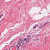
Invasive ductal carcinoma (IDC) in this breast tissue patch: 0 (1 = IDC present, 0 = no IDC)